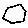
Label: hexagon